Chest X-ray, PA view. Patient: 60 years old, sex M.
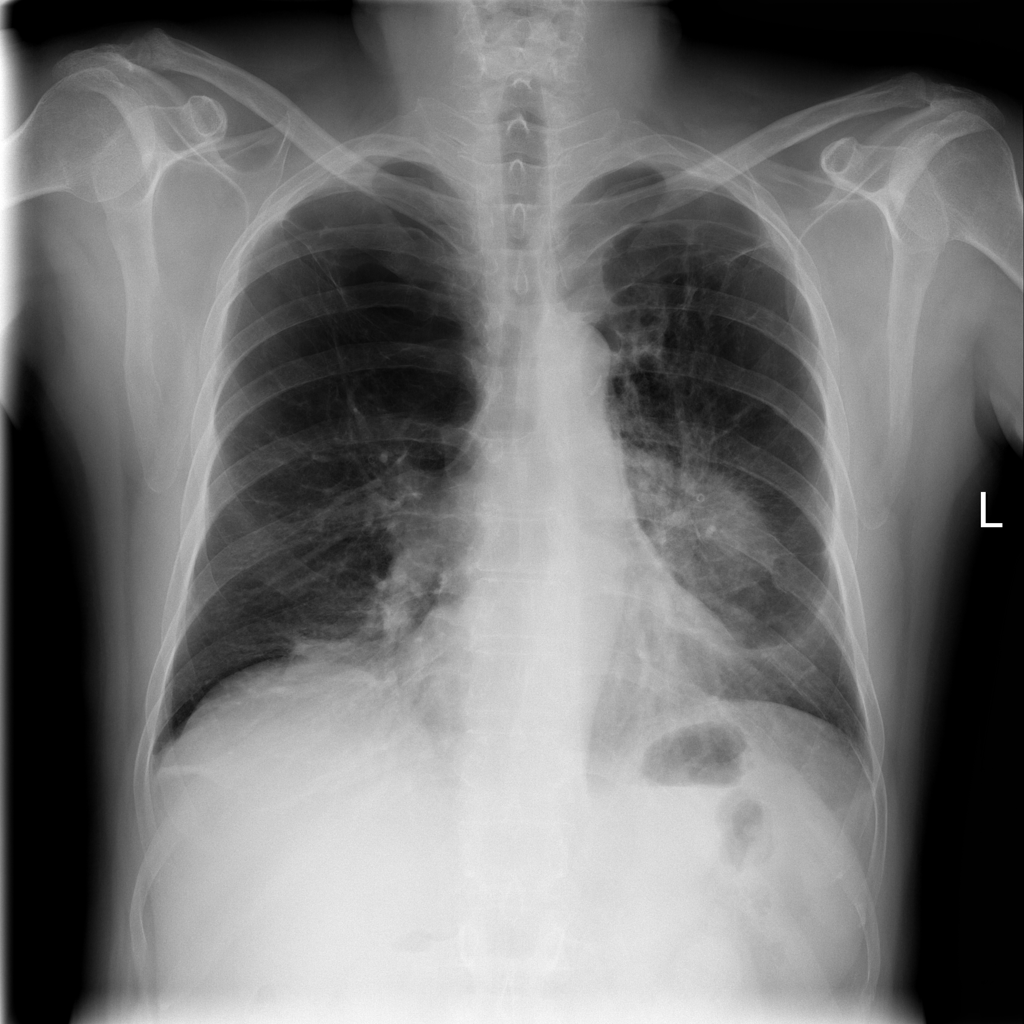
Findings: Atelectasis, Mass